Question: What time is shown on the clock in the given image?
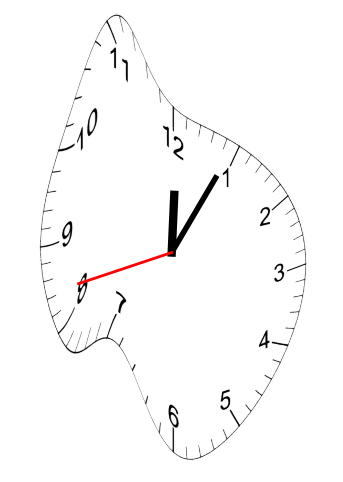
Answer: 12:04:42